Question: I am using the Modern Business bootstrap theme: <URL> and when I apply the CSS code to have the main menu do rollover menus:
'''
ul.nav li.dropdown:hover > ul.dropdown-menu {
display: block;
}
'''
In mobile view the bottom menu gets cut off by the 'navbar-collapse' container. I have tried going through all of the CSS code multiple times using z-index and position but nothing is changing. Does anyone know how to make the drop down menu appear above the parent container. The flip side to this when I use this CSS (<URL>, I mean I know it is different but the nav tags are all pretty similar.

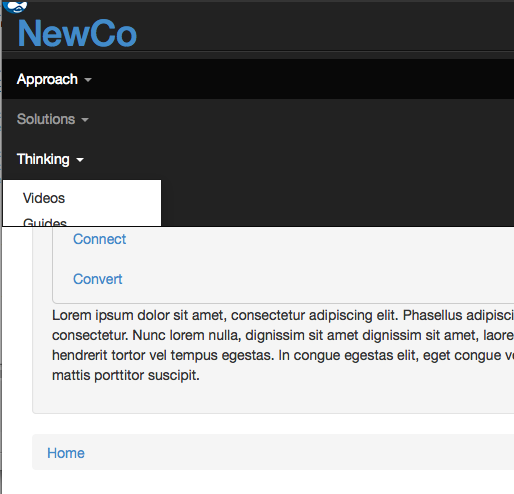
Answer: So after going through both CSS files numerous times, turning things on and off, and troubleshooting. It turns out that the startbootstrap.com css needs all .navbar-collapse classes turned off, so comment out all the classes:
'''
.navbar-collapse:before,
.navbar-collapse:after {
display: table;
content: " ";
}
.navbar-collapse:after {
clear: both;
}
.navbar-collapse:before,
.navbar-collapse:after {
display: table;
content: " ";
}
.navbar-collapse:after {
clear: both;
}
.navbar-collapse.in {
overflow-y: auto;
}
'''